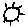
Label: sun